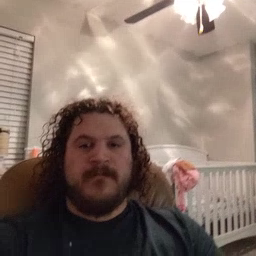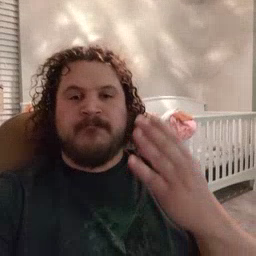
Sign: blue